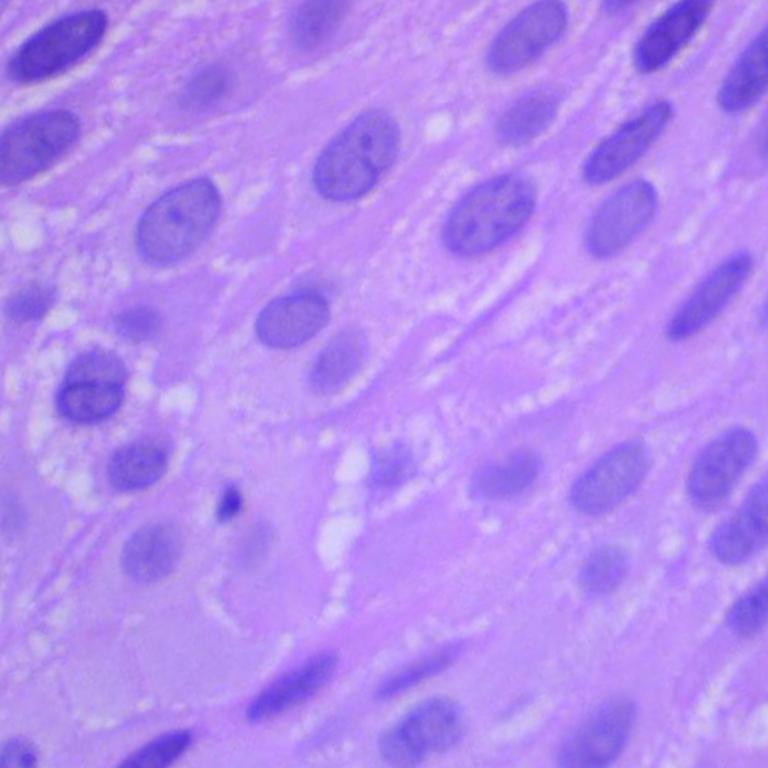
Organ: lung
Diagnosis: squamous carcinomas